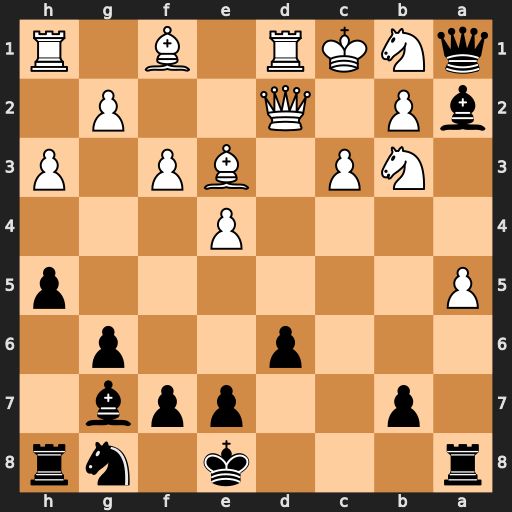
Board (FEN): r3k1nr/1p2ppb1/3p2p1/P6p/4P3/1NP1BP1P/bP1Q2P1/qNKR1B1R
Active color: b
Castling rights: kq
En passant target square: -
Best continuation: Qxb1#